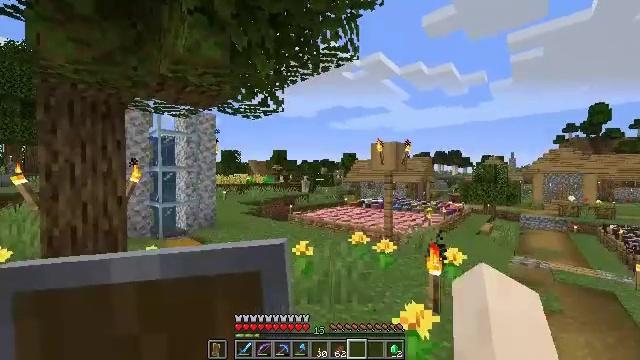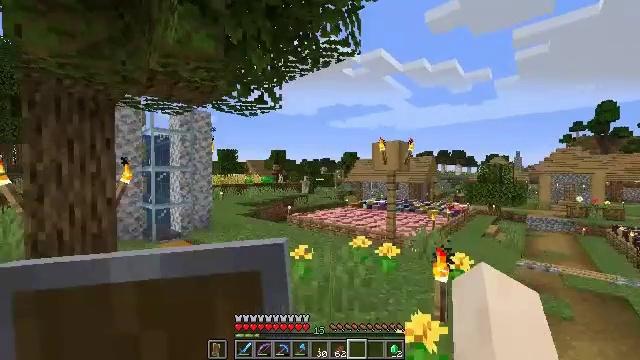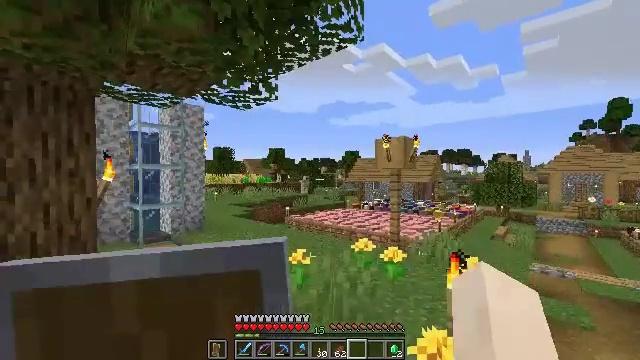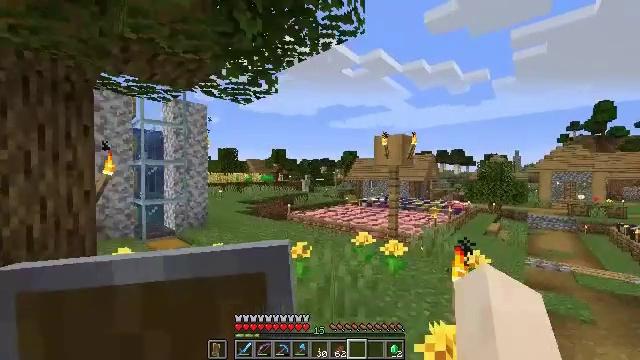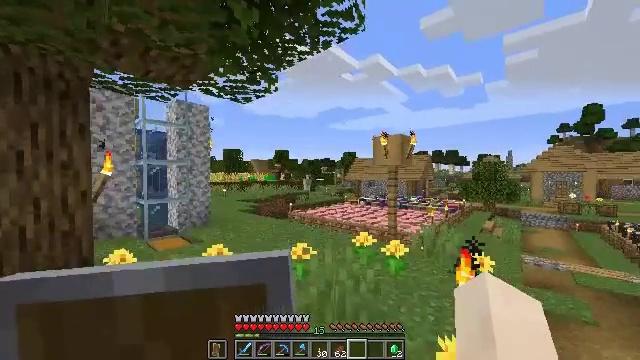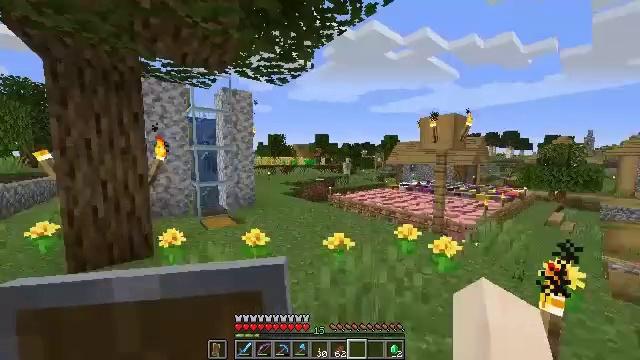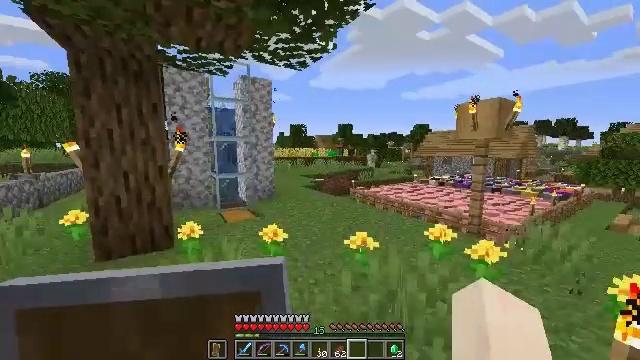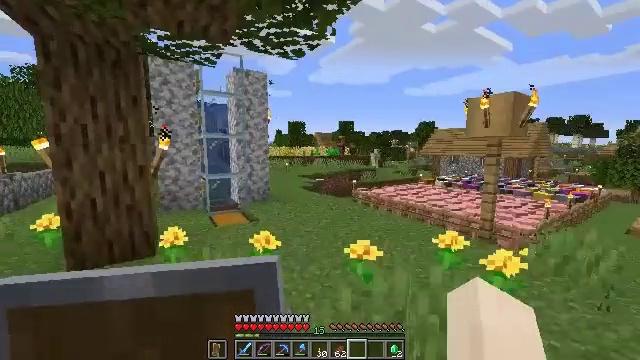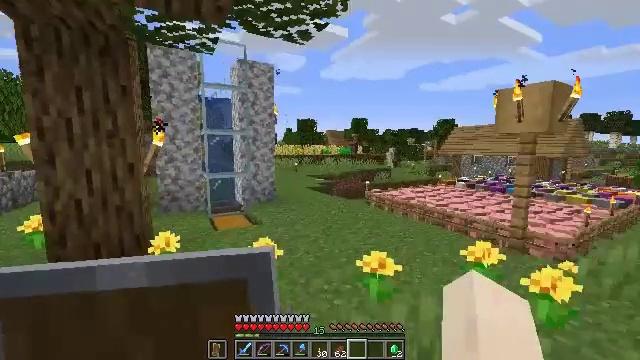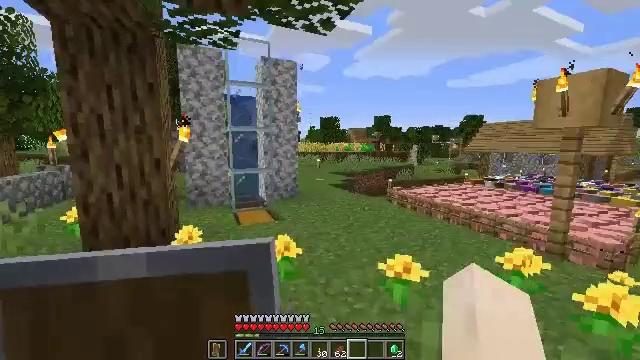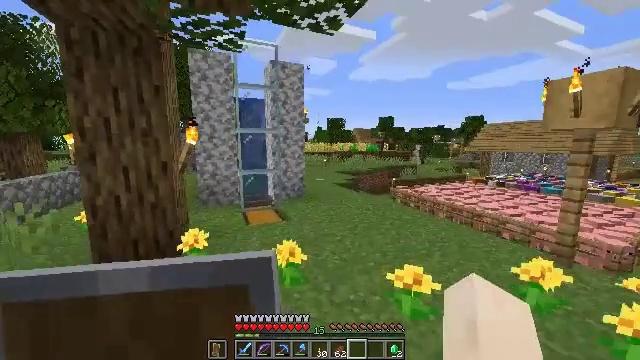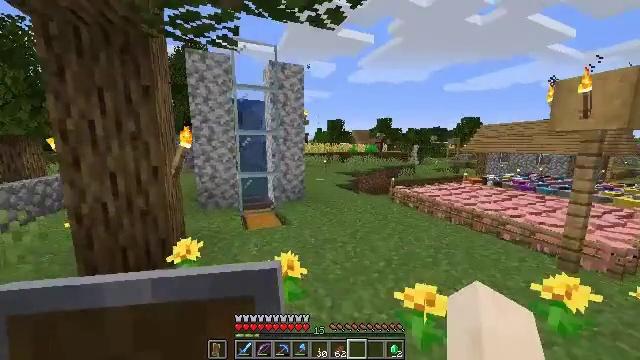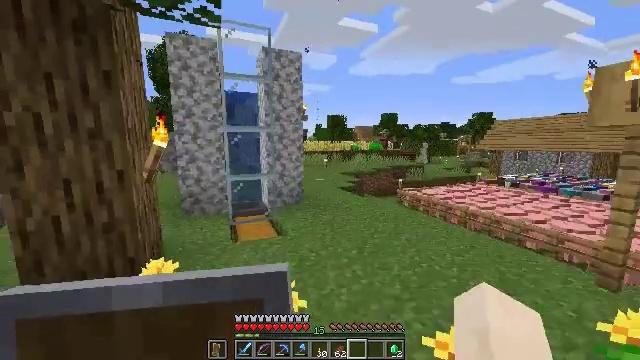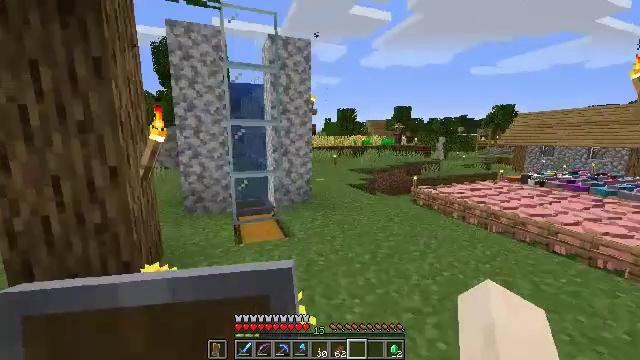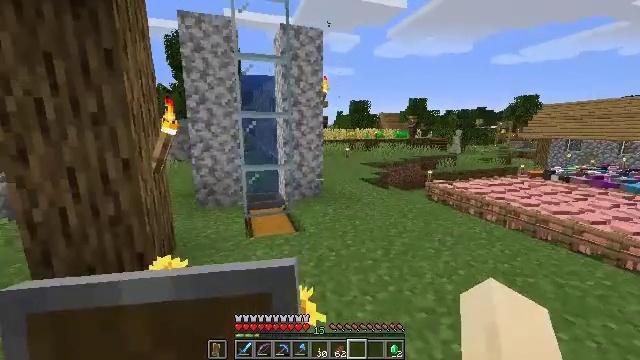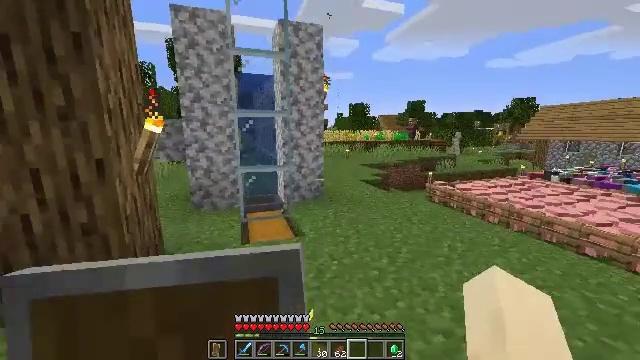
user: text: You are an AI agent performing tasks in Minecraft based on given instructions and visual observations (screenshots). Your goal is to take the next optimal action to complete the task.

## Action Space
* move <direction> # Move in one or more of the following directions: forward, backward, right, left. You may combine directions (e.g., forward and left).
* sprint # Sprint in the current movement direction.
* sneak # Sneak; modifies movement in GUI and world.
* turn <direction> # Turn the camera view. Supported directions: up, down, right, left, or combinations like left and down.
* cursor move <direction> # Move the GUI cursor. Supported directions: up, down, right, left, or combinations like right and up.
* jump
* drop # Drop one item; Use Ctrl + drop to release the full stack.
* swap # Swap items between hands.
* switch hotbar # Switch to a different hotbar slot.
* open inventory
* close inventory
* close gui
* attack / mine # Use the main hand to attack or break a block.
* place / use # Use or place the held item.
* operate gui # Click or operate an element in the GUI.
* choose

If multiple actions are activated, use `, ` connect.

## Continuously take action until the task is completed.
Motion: motion action
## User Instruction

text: Gather the oxeye daisy for crafting.
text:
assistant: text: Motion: move forward
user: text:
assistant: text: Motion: move forward
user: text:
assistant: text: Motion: move forward, sprint
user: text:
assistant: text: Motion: move forward, sprint
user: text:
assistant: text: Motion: move forward, turn left and down
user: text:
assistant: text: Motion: move forward, turn left and down
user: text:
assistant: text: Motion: move forward
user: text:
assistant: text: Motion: move forward, turn left
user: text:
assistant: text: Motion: move forward, turn left
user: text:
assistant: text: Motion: move forward, turn left
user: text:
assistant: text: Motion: move forward
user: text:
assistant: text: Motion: move forward
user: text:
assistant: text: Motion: move forward, turn left
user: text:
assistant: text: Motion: move forward, turn left and down
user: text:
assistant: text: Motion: move forward
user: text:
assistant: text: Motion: move forward
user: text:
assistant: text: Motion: move forward, turn left and down
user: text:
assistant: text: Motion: move forward, turn left and down
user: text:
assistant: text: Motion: move forward, turn left and down
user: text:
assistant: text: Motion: move forward, turn down
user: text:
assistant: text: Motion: move forward
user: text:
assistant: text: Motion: move forward, turn left and down, use / place
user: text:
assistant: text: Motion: turn left and down, use / place
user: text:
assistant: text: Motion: turn left and down, use / place
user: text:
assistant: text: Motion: use / place
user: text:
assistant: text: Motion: no_op
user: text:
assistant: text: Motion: open gui
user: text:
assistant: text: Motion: no_op
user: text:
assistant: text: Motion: no_op
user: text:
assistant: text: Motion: no_op